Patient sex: F
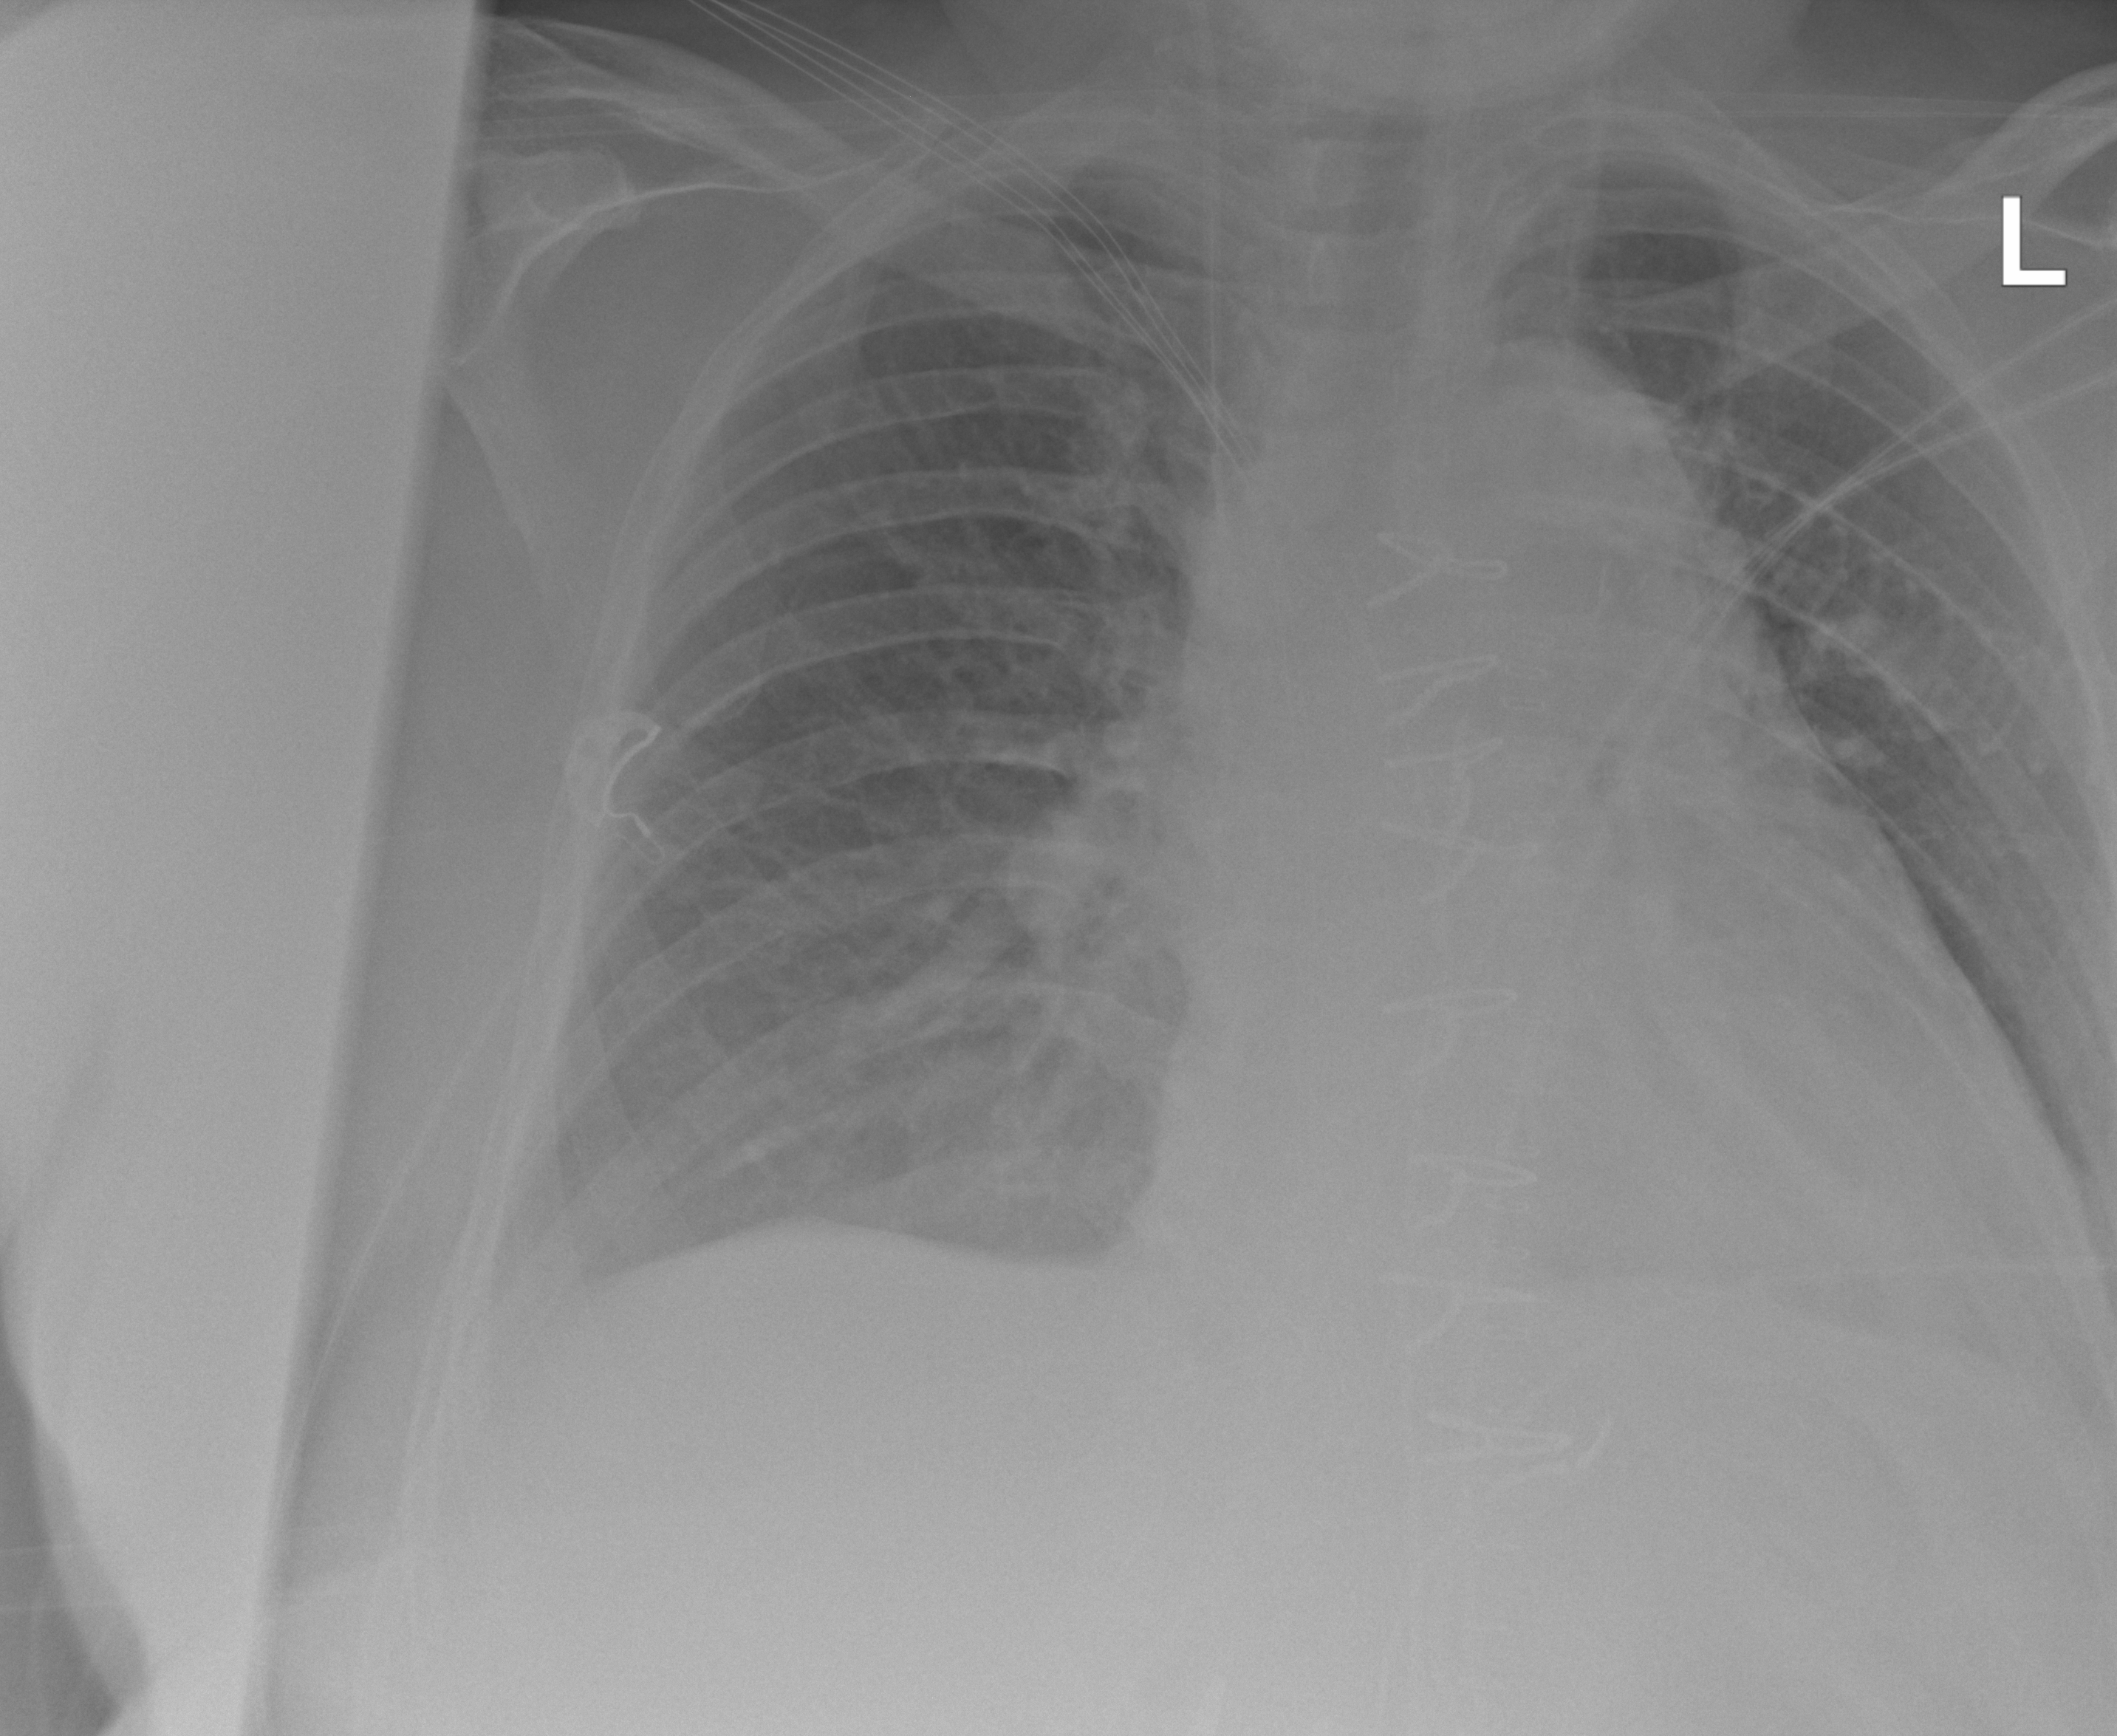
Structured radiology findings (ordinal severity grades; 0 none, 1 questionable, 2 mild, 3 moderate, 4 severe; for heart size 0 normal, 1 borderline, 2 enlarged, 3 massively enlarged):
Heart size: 2
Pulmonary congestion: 2
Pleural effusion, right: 2
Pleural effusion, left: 2
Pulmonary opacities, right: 0
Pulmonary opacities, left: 0
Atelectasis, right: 2
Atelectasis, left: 0